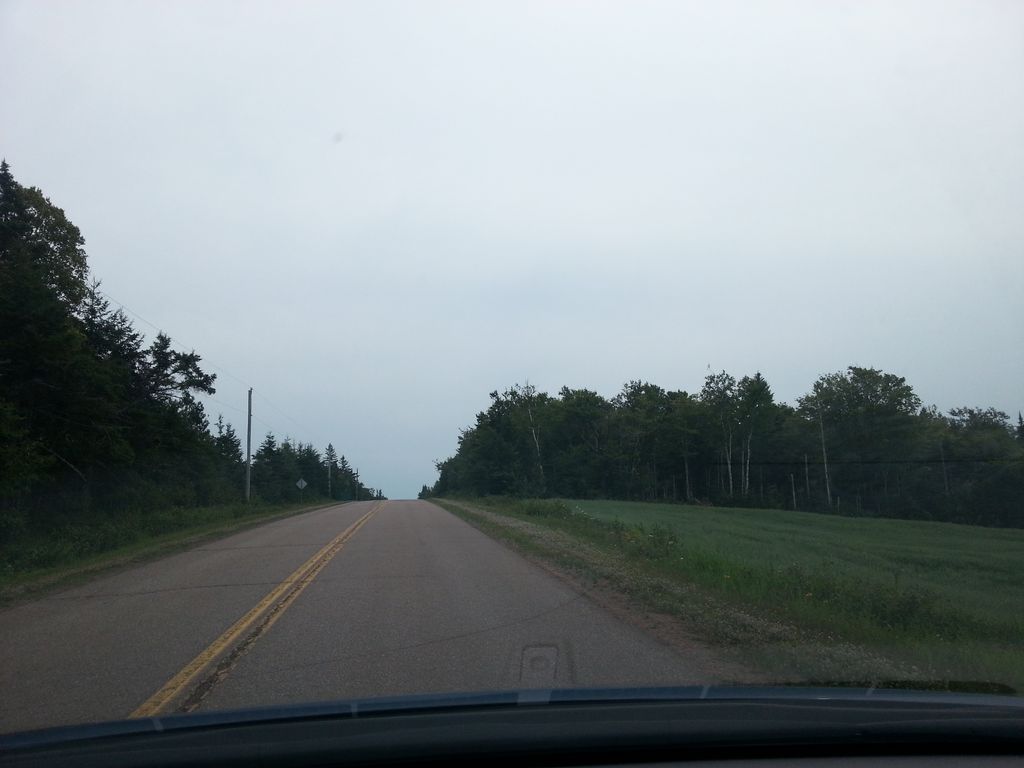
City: charlottetown